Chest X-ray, PA view. Patient: 62 years old, sex M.
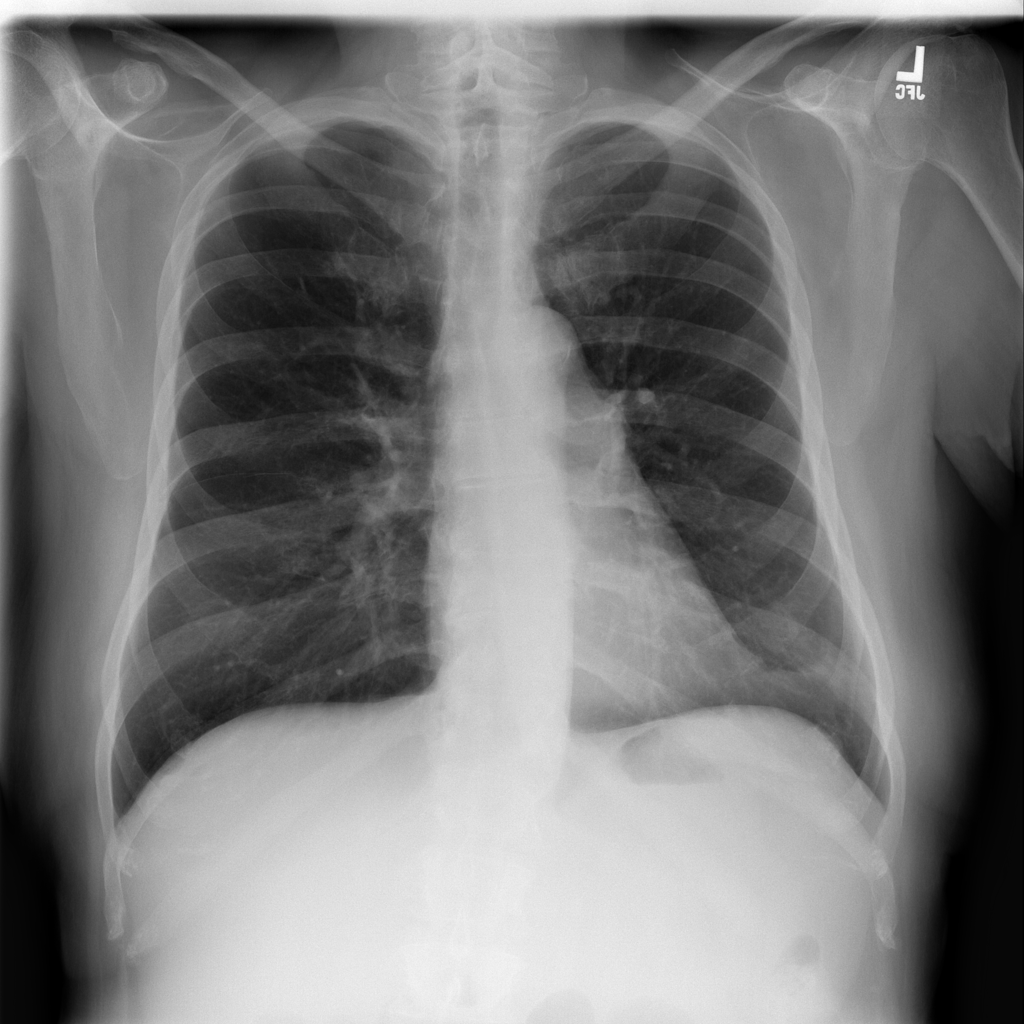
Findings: No Finding